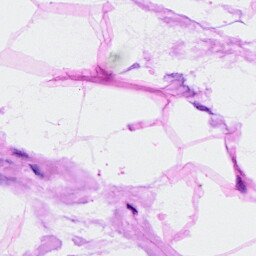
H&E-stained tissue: Breast